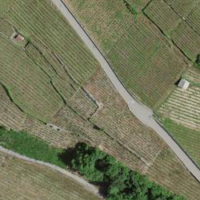
EUNIS habitat code: 40
Species observed at this site:
Sedum album